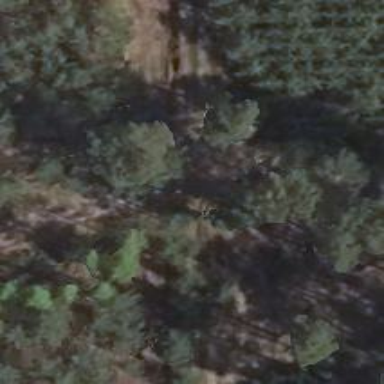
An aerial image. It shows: Abandoned railway track with embankment. The track has grade4 type of surface.